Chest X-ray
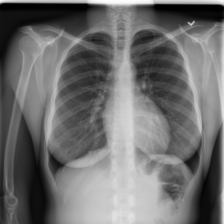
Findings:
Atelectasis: negative
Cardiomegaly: negative
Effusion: negative
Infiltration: negative
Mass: negative
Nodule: negative
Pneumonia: negative
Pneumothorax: negative
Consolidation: negative
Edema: negative
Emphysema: negative
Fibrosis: negative
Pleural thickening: negative
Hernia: negative